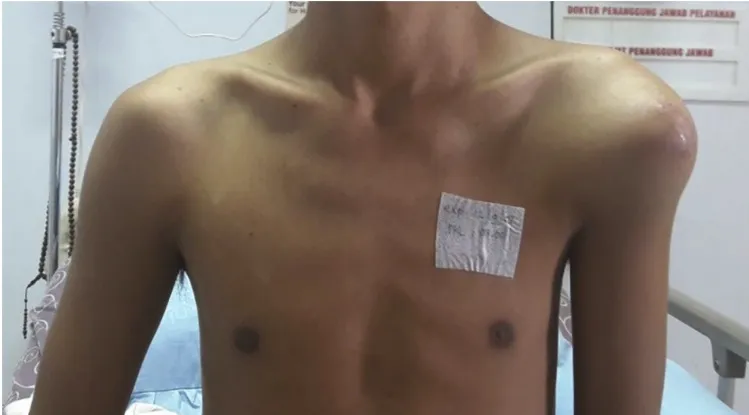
(a) Front aspect of shoulder mass with significant difference compared to contralateral aspect.
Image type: medical_photograph (other_medical_photograph)